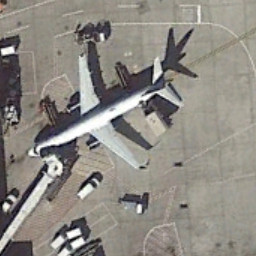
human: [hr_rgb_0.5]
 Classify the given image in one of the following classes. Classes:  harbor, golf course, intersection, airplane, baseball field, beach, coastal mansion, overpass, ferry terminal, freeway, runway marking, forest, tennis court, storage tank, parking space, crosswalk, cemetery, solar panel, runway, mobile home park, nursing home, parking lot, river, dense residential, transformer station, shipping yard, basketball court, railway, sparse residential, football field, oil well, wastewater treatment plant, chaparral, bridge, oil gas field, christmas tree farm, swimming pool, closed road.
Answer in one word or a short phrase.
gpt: airplane